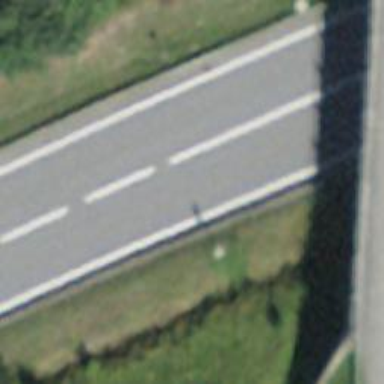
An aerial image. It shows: Primary road with asphalt surface.